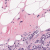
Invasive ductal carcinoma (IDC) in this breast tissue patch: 1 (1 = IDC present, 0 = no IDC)